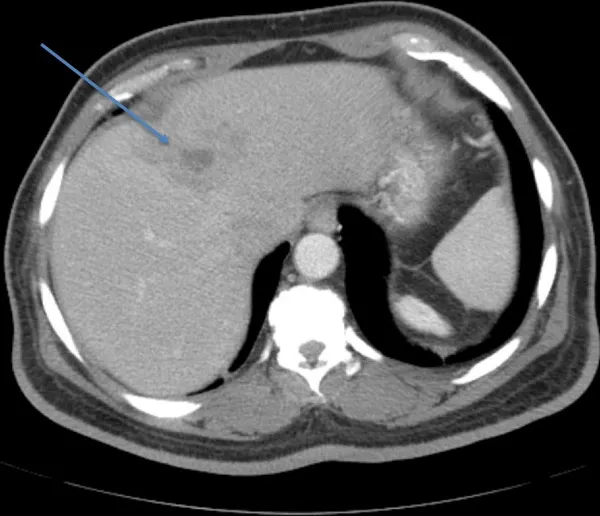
CT abdomen with intravenous (IV) contrast. . Heterogeneous segment 4A with a near-complete resolution of the previous collection, and the residual discrete dominant component measuring approximately 2.1 cm x 1.6 cm x 2.0 cm.
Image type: radiology (ct)